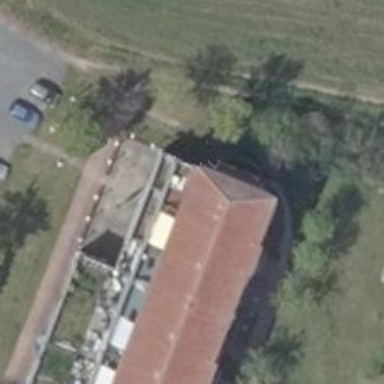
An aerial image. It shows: Restaurant.